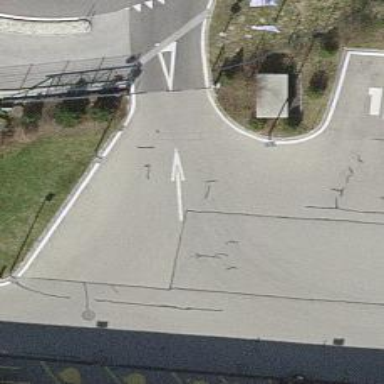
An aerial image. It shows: Parking aisle designated as service road.